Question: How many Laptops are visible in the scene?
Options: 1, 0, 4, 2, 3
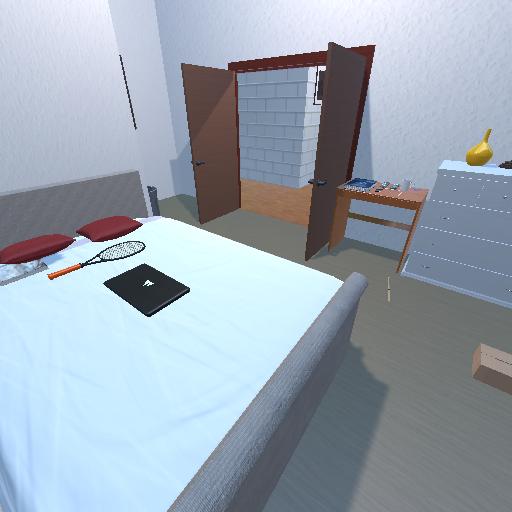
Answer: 1